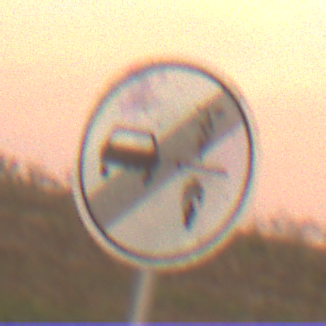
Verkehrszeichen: EndeVerbotUeberholenEinspurigeFahrzeuge
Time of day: SunriseSunset
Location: Outdoor (Nature)
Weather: PartlyCloudy
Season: NotSpecified
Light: Natural